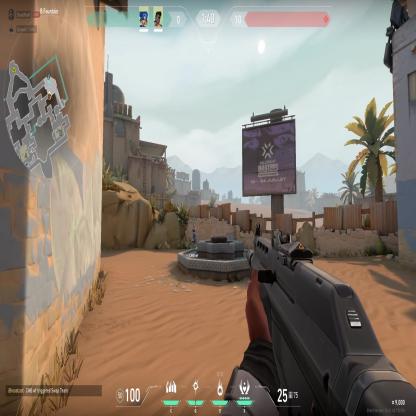
Label: teammate